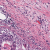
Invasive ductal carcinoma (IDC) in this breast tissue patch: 1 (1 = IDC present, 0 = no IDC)